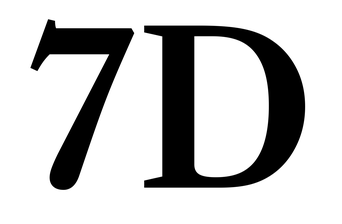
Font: LibreCaslonText_SemiBold